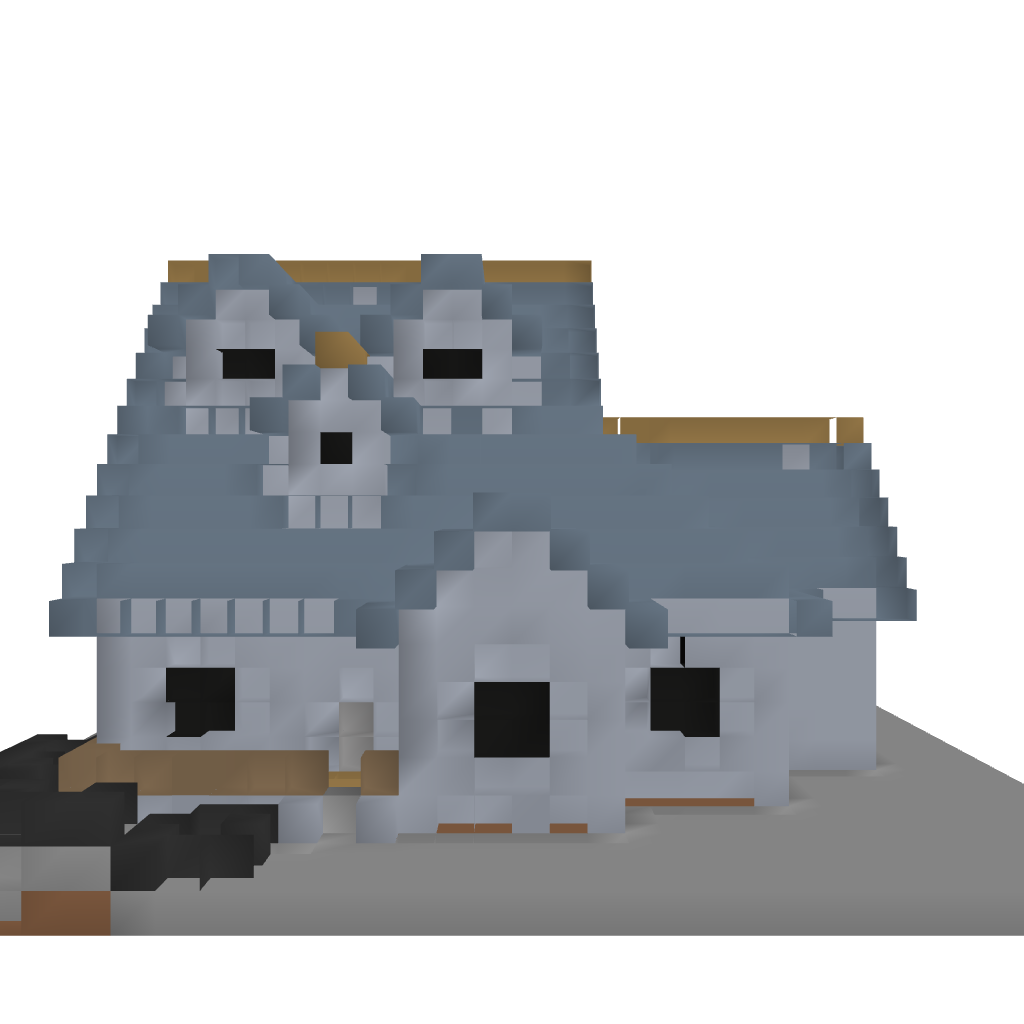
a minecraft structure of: Country House Plan 01